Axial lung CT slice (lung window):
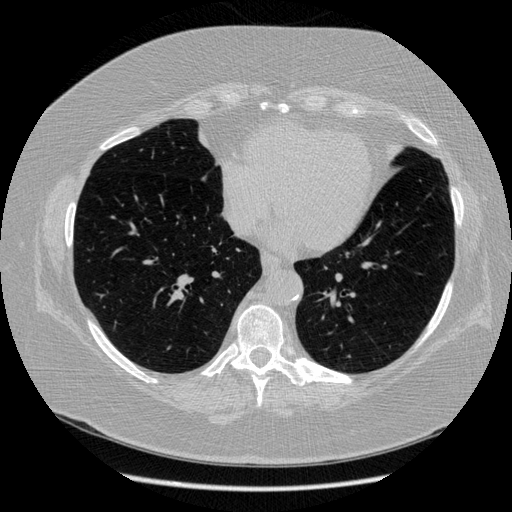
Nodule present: no